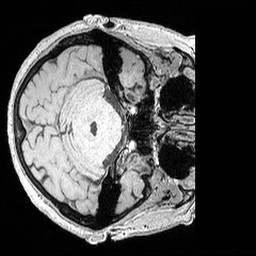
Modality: MP2RAGE
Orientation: axial
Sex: female
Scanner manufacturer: siemens
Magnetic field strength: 3 T
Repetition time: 5 s
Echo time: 0.00292 s